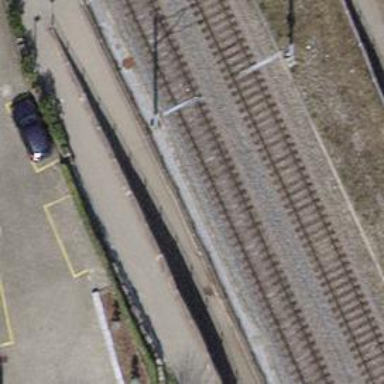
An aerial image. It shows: Single-track railway with electrified contact lines.